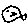
Label: fish